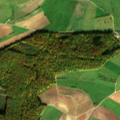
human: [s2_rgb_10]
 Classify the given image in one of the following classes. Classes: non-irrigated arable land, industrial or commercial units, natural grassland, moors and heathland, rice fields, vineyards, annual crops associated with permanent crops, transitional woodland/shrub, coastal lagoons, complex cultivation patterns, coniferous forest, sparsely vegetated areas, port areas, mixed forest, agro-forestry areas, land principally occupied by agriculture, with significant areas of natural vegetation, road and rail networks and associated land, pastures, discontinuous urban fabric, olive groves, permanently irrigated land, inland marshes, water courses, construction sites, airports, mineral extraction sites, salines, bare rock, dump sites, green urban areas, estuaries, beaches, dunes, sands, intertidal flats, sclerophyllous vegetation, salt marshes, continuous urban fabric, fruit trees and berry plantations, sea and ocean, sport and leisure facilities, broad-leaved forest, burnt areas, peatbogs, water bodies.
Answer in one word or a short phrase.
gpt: non-irrigated arable land, pastures, complex cultivation patterns, broad-leaved forest